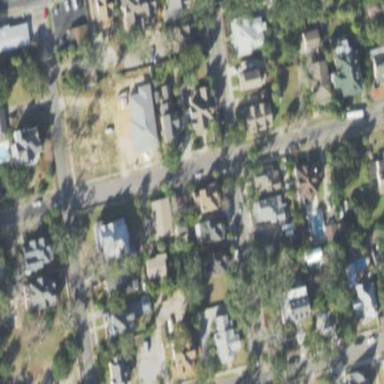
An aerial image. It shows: Residential area composed of single-family homes.